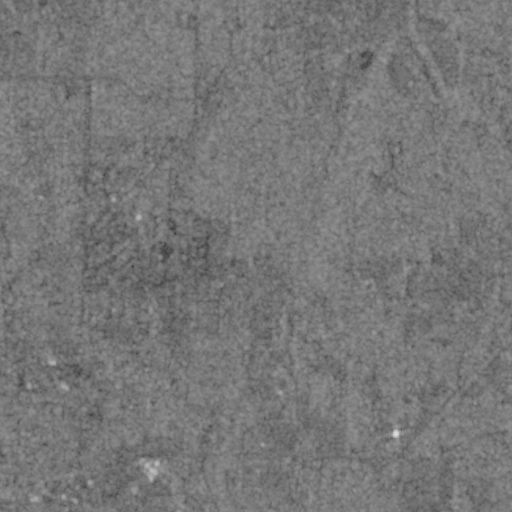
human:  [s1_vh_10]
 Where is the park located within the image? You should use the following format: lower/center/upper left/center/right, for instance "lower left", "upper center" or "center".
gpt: The park is located in the center left of the image.
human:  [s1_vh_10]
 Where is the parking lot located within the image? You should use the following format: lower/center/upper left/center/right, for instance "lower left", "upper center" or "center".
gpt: The parking lot is located in the center left of the image.
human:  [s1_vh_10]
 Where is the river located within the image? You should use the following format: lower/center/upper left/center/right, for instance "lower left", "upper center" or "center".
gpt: The river is located in the upper right of the image.
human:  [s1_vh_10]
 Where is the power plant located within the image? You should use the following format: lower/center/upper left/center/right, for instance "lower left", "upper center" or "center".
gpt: There is no power plant in the image.

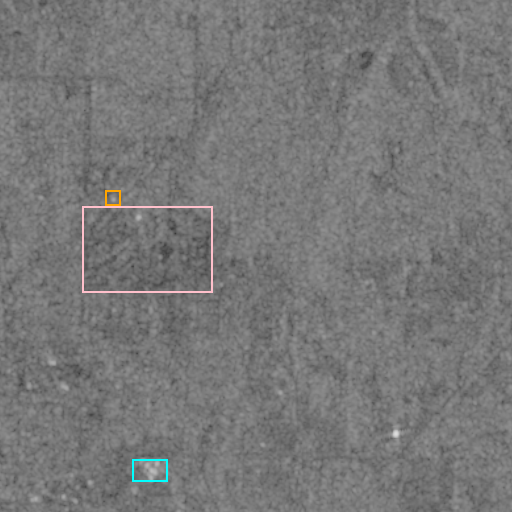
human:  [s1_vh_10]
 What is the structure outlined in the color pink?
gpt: The structure outlined in pink is a park.
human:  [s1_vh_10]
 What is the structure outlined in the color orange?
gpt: The structure outlined in orange is a parking lot.
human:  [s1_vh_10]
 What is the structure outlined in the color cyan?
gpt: The structure outlined in cyan is a building.
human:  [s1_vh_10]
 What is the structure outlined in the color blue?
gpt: There is no blue outline.